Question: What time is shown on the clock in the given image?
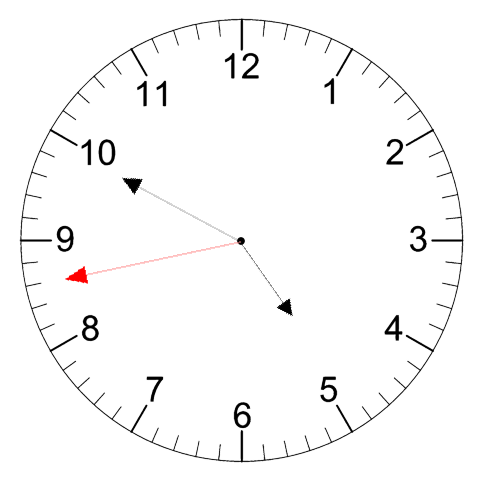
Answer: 04:49:43